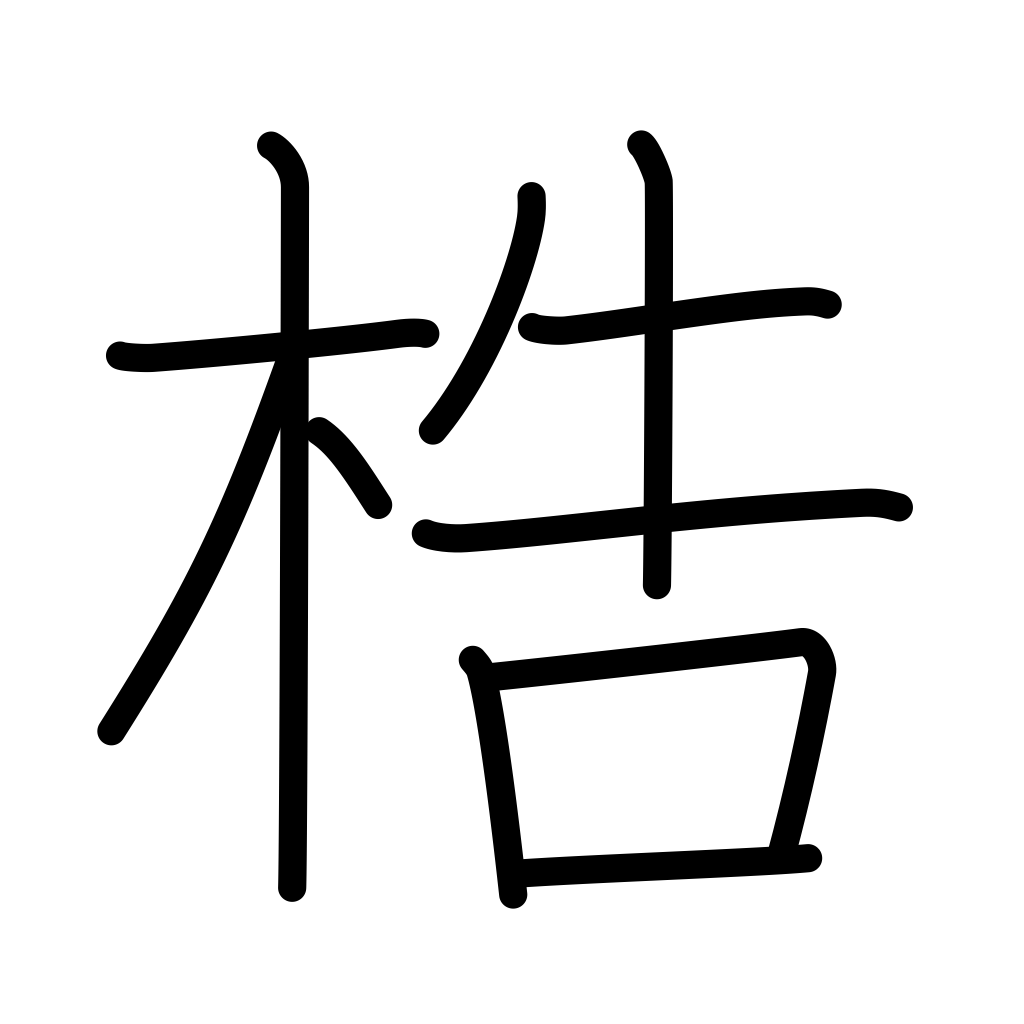
Meaning: manacles